Question:
-
My requirement is that I have to open directly messaging/Email default android screen from my application and show in grid all images and selected image attch with sms/email and send.
- - -
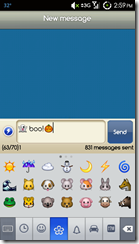
Answer: '''
- To Load Emoticon provide ArrayList(path of emoticons) to PagerAdpater
private void loadEmoticons() {
try {
ViewPager pager = (ViewPager) findViewById(R.id.emoticons_pager);
ArrayList<String> paths = new ArrayList<String>();
if (fileList != null) {
for (int j = 0; j < fileList.length; j++) {
paths.add(fileList[j]);
}
}
EmoticonsPagerAdapter adapter = new EmoticonsPagerAdapter(
EmailEmoticonsActivity.this, paths, this);
pager.setAdapter(adapter);
mIndicator = (CirclePageIndicator) findViewById(R.id.indicator);
mIndicator.setViewPager(pager);
} catch (Exception e) {
e.printStackTrace();
}
}
1. select emoticon kkeyClickedIndex() it give selected emoticon Index.
@Override
public void keyClickedIndex(final int index, final String imagePath) {
try {
ImageGetter imageGetter = new ImageGetter() {
public Drawable getDrawable(String source) {
StringTokenizer st = new StringTokenizer(
String.valueOf(index), ".");
d = new BitmapDrawable(getResources(),
emoticons[Integer.parseInt(st.nextToken())]);
d.setBounds(0, 0, d.getIntrinsicWidth(),
d.getIntrinsicHeight());
return d;
}
};
Spanned cs = Html.fromHtml("<img src ='" + String.valueOf(index)
+ "'/>", imageGetter, null);
int cursorPosition = content.getSelectionStart();
content.getText().insert(cursorPosition, cs);
} catch (Exception e) {
e.getMessage();
}
}
- Grid Adapter : pass image paths (arrayList) base on load all images
on Grid view, KeyClickListener interface use to get index of
click/selected image.
public class EmoticonsGridAdapter extends BaseAdapter {
private ArrayList<String> paths;
private int pageNumber;
Context mContext;
String urlImages[];
KeyClickListener mListener;
public EmoticonsGridAdapter(Context context, ArrayList<String> paths,
int pageNumber, KeyClickListener listener) {
this.mContext = context;
this.paths = paths;
this.pageNumber = pageNumber;
this.mListener = listener;
}
public View getView(final int position, View convertView, ViewGroup parent) {
View v = convertView;
if (v == null) {
LayoutInflater inflater = (LayoutInflater) mContext
.getSystemService(Context.LAYOUT_INFLATER_SERVICE);
v = inflater.inflate(R.layout.emoticons_item, null);
}
final String path = paths.get(position);
ImageView image = (ImageView) v.findViewById(R.id.item);
image.setImageBitmap(getImage(path));
image.setOnClickListener(new OnClickListener() {
@Override
public void onClick(View v) {
mListener
.keyClickedIndex(
(pageNumber * EmoticonsPagerAdapter.NO_OF_EMOTICONS_PER_PAGE)
+ position, path);
}
});
return v;
}
@Override
public int getCount() {
return paths.size();
}
@Override
public String getItem(int position) {
return paths.get(position);
}
@Override
public long getItemId(int position) {
return position;
}
public int getPageNumber() {
return pageNumber;
}
private Bitmap getImage(String path) {
InputStream in = null;
try {
in = new FileInputStream(Constant.DIR + Constant.FILE_NAME
+ File.separator + path);
} catch (Exception e) {
e.printStackTrace();
}
Bitmap temp = BitmapFactory.decodeStream(in, null, null);
return temp;
}
public interface KeyClickListener {
public void keyClickedIndex(int index, String imagePath);
// public void keyClickedIndex(String indexImage);
}
}
- Pager Emoticon
public class EmoticonsPagerAdapter extends PagerAdapter {
ArrayList<String> emoticons;
public static final int NO_OF_EMOTICONS_PER_PAGE = 24;
FragmentActivity mActivity;
KeyClickListener mListener;
public EmoticonsPagerAdapter(FragmentActivity activity,
ArrayList<String> emoticons, KeyClickListener listener) {
this.emoticons = emoticons;
this.mActivity = activity;
this.mListener = listener;
}
@Override
public int getCount() {
int nubmer = (int) Math.ceil((double) emoticons.size()
/ (double) NO_OF_EMOTICONS_PER_PAGE);
return nubmer;
}
@Override
public Object instantiateItem(View collection, int position) {
View layout = mActivity.getLayoutInflater().inflate(
R.layout.emoticons_grid, null);
int initialPosition = position * NO_OF_EMOTICONS_PER_PAGE;
ArrayList<String> emoticonsInAPage = new ArrayList<String>();
for (int i = initialPosition; i < initialPosition
+ NO_OF_EMOTICONS_PER_PAGE
&& i < emoticons.size(); i++) {
emoticonsInAPage.add(emoticons.get(i));
}
GridView grid = (GridView) layout.findViewById(R.id.emoticons_grid);
EmoticonsGridAdapter adapter = new EmoticonsGridAdapter(
mActivity.getApplicationContext(), emoticonsInAPage, position,
mListener);
grid.setAdapter(adapter);
((ViewPager) collection).addView(layout);
return layout;
}
@Override
public void destroyItem(View collection, int position, Object view) {
((ViewPager) collection).removeView((View) view);
}
@Override
public boolean isViewFromObject(View view, Object object) {
return view == object;
}
}
- Girdview layout (emoticons_grid.xml) Gridview to load image in pager
<GridView xmlns:android="http://schemas.android.com/apk/res/android"
xmlns:tools="http://schemas.android.com/tools"
android:id="@+id/emoticons_grid"
android:layout_width="match_parent"
android:layout_height="match_parent"
android:horizontalSpacing="5dp"
android:numColumns="6"
android:verticalSpacing="8dp" />
- item.xml signal item of gridview
<ImageView xmlns:android="http://schemas.android.com/apk/res/android"
android:id="@+id/item"
android:layout_width="wrap_content"
android:layout_height="wrap_content"
android:background="@color/White" />
- MainLayout add this to ViewPagerand CirclePageIndicator
<com.viewpagerindicator.CirclePageIndicator
android:id="@+id/indicator"
android:layout_width="fill_parent"
android:layout_height="wrap_content"
android:background="@color/Gray"
android:padding="10dip"
android:paddingBottom="10dp"
android:paddingTop="10dp"
app:pageColor="#808080"
app:radius="5dp"
app:strokeColor="#000000"
app:strokeWidth="2dp" />
<android.support.v4.view.ViewPager
android:id="@+id/emoticons_pager"
android:layout_width="match_parent"
android:layout_height="0dp"
android:layout_weight="1"
android:background="@color/Gray" />
'''
- CirclePageIndicator public class CirclePageIndicator extends View implements PageIndicator {
private static final int INVALID_POINTER = -1;'''
private float mRadius;
private final Paint mPaintPageFill = new Paint(ANTI_ALIAS_FLAG);
private final Paint mPaintStroke = new Paint(ANTI_ALIAS_FLAG);
private final Paint mPaintFill = new Paint(ANTI_ALIAS_FLAG);
private ViewPager mViewPager;
private ViewPager.OnPageChangeListener mListener;
private int mCurrentPage;
private int mSnapPage;
private float mPageOffset;
private int mScrollState;
private int mOrientation;
private boolean mCentered;
private boolean mSnap;
private int mTouchSlop;
private float mLastMotionX = -1;
private int mActivePointerId = INVALID_POINTER;
private boolean mIsDragging;
public CirclePageIndicator(Context context) {
this(context, null);
}
public CirclePageIndicator(Context context, AttributeSet attrs) {
this(context, attrs, R.attr.vpiCirclePageIndicatorStyle);
}
public CirclePageIndicator(Context context, AttributeSet attrs, int defStyle) {
super(context, attrs, defStyle);
if (isInEditMode())
return;
// Load defaults from resources
final Resources res = getResources();
final int defaultPageColor = res
.getColor(R.color.default_circle_indicator_page_color);
final int defaultFillColor = res
.getColor(R.color.default_circle_indicator_fill_color);
final int defaultOrientation = res
.getInteger(R.integer.default_circle_indicator_orientation);
final int defaultStrokeColor = res
.getColor(R.color.default_circle_indicator_stroke_color);
final float defaultStrokeWidth = res
.getDimension(R.dimen.default_circle_indicator_stroke_width);
final float defaultRadius = res
.getDimension(R.dimen.default_circle_indicator_radius);
final boolean defaultCentered = res
.getBoolean(R.bool.default_circle_indicator_centered);
final boolean defaultSnap = res
.getBoolean(R.bool.default_circle_indicator_snap);
// Retrieve styles attributes
TypedArray a = context.obtainStyledAttributes(attrs,
R.styleable.CirclePageIndicator, defStyle, 0);
mCentered = a.getBoolean(R.styleable.CirclePageIndicator_centered,
defaultCentered);
mOrientation = a.getInt(
R.styleable.CirclePageIndicator_android_orientation,
defaultOrientation);
mPaintPageFill.setStyle(Style.FILL);
mPaintPageFill.setColor(a.getColor(
R.styleable.CirclePageIndicator_pageColor, defaultPageColor));
mPaintStroke.setStyle(Style.STROKE);
mPaintStroke.setColor(a
.getColor(R.styleable.CirclePageIndicator_strokeColor,
defaultStrokeColor));
mPaintStroke.setStrokeWidth(a
.getDimension(R.styleable.CirclePageIndicator_strokeWidth,
defaultStrokeWidth));
mPaintFill.setStyle(Style.FILL);
mPaintFill.setColor(a.getColor(
R.styleable.CirclePageIndicator_fillColor, defaultFillColor));
mRadius = a.getDimension(R.styleable.CirclePageIndicator_radius,
defaultRadius);
mSnap = a.getBoolean(R.styleable.CirclePageIndicator_snap, defaultSnap);
Drawable background = a
.getDrawable(R.styleable.CirclePageIndicator_android_background);
if (background != null) {
setBackgroundDrawable(background);
}
a.recycle();
final ViewConfiguration configuration = ViewConfiguration.get(context);
mTouchSlop = ViewConfigurationCompat
.getScaledPagingTouchSlop(configuration);
}
public void setCentered(boolean centered) {
mCentered = centered;
invalidate();
}
public boolean isCentered() {
return mCentered;
}
public void setPageColor(int pageColor) {
mPaintPageFill.setColor(pageColor);
invalidate();
}
public int getPageColor() {
return mPaintPageFill.getColor();
}
public void setFillColor(int fillColor) {
mPaintFill.setColor(fillColor);
invalidate();
}
public int getFillColor() {
return mPaintFill.getColor();
}
public void setOrientation(int orientation) {
switch (orientation) {
case HORIZONTAL:
case VERTICAL:
mOrientation = orientation;
requestLayout();
break;
default:
throw new IllegalArgumentException(
"Orientation must be either HORIZONTAL or VERTICAL.");
}
}
public int getOrientation() {
return mOrientation;
}
public void setStrokeColor(int strokeColor) {
mPaintStroke.setColor(strokeColor);
invalidate();
}
public int getStrokeColor() {
return mPaintStroke.getColor();
}
public void setStrokeWidth(float strokeWidth) {
mPaintStroke.setStrokeWidth(strokeWidth);
invalidate();
}
public float getStrokeWidth() {
return mPaintStroke.getStrokeWidth();
}
public void setRadius(float radius) {
mRadius = radius;
invalidate();
}
public float getRadius() {
return mRadius;
}
public void setSnap(boolean snap) {
mSnap = snap;
invalidate();
}
public boolean isSnap() {
return mSnap;
}
@Override
protected void onDraw(Canvas canvas) {
super.onDraw(canvas);
if (mViewPager == null) {
return;
}
final int count = mViewPager.getAdapter().getCount();
if (count == 0) {
return;
}
if (mCurrentPage >= count) {
setCurrentItem(count - 1);
return;
}
int longSize;
int longPaddingBefore;
int longPaddingAfter;
int shortPaddingBefore;
if (mOrientation == HORIZONTAL) {
longSize = getWidth();
longPaddingBefore = getPaddingLeft();
longPaddingAfter = getPaddingRight();
shortPaddingBefore = getPaddingTop();
} else {
longSize = getHeight();
longPaddingBefore = getPaddingTop();
longPaddingAfter = getPaddingBottom();
shortPaddingBefore = getPaddingLeft();
}
final float threeRadius = mRadius * 3;
final float shortOffset = shortPaddingBefore + mRadius;
float longOffset = longPaddingBefore + mRadius;
if (mCentered) {
longOffset += ((longSize - longPaddingBefore - longPaddingAfter) / 2.0f)
- ((count * threeRadius) / 2.0f);
}
float dX;
float dY;
float pageFillRadius = mRadius;
if (mPaintStroke.getStrokeWidth() > 0) {
pageFillRadius -= mPaintStroke.getStrokeWidth() / 2.0f;
}
// Draw stroked circles
for (int iLoop = 0; iLoop < count; iLoop++) {
float drawLong = longOffset + (iLoop * threeRadius);
if (mOrientation == HORIZONTAL) {
dX = drawLong;
dY = shortOffset;
} else {
dX = shortOffset;
dY = drawLong;
}
// Only paint fill if not completely transparent
if (mPaintPageFill.getAlpha() > 0) {
canvas.drawCircle(dX, dY, pageFillRadius, mPaintPageFill);
}
// Only paint stroke if a stroke width was non-zero
if (pageFillRadius != mRadius) {
canvas.drawCircle(dX, dY, mRadius, mPaintStroke);
}
}
// Draw the filled circle according to the current scroll
float cx = (mSnap ? mSnapPage : mCurrentPage) * threeRadius;
if (!mSnap) {
cx += mPageOffset * threeRadius;
}
if (mOrientation == HORIZONTAL) {
dX = longOffset + cx;
dY = shortOffset;
} else {
dX = shortOffset;
dY = longOffset + cx;
}
canvas.drawCircle(dX, dY, mRadius, mPaintFill);
}
public boolean onTouchEvent(android.view.MotionEvent ev) {
if (super.onTouchEvent(ev)) {
return true;
}
if ((mViewPager == null) || (mViewPager.getAdapter().getCount() == 0)) {
return false;
}
final int action = ev.getAction() & MotionEventCompat.ACTION_MASK;
switch (action) {
case MotionEvent.ACTION_DOWN:
mActivePointerId = MotionEventCompat.getPointerId(ev, 0);
mLastMotionX = ev.getX();
break;
case MotionEvent.ACTION_MOVE: {
final int activePointerIndex = MotionEventCompat.findPointerIndex(
ev, mActivePointerId);
final float x = MotionEventCompat.getX(ev, activePointerIndex);
final float deltaX = x - mLastMotionX;
if (!mIsDragging) {
if (Math.abs(deltaX) > mTouchSlop) {
mIsDragging = true;
}
}
if (mIsDragging) {
mLastMotionX = x;
if (mViewPager.isFakeDragging() || mViewPager.beginFakeDrag()) {
mViewPager.fakeDragBy(deltaX);
}
}
break;
}
case MotionEvent.ACTION_CANCEL:
case MotionEvent.ACTION_UP:
if (!mIsDragging) {
final int count = mViewPager.getAdapter().getCount();
final int width = getWidth();
final float halfWidth = width / 2f;
final float sixthWidth = width / 6f;
if ((mCurrentPage > 0) && (ev.getX() < halfWidth - sixthWidth)) {
if (action != MotionEvent.ACTION_CANCEL) {
mViewPager.setCurrentItem(mCurrentPage - 1);
}
return true;
} else if ((mCurrentPage < count - 1)
&& (ev.getX() > halfWidth + sixthWidth)) {
if (action != MotionEvent.ACTION_CANCEL) {
mViewPager.setCurrentItem(mCurrentPage + 1);
}
return true;
}
}
mIsDragging = false;
mActivePointerId = INVALID_POINTER;
if (mViewPager.isFakeDragging())
mViewPager.endFakeDrag();
break;
case MotionEventCompat.ACTION_POINTER_DOWN: {
final int index = MotionEventCompat.getActionIndex(ev);
mLastMotionX = MotionEventCompat.getX(ev, index);
mActivePointerId = MotionEventCompat.getPointerId(ev, index);
break;
}
case MotionEventCompat.ACTION_POINTER_UP:
final int pointerIndex = MotionEventCompat.getActionIndex(ev);
final int pointerId = MotionEventCompat.getPointerId(ev,
pointerIndex);
if (pointerId == mActivePointerId) {
final int newPointerIndex = pointerIndex == 0 ? 1 : 0;
mActivePointerId = MotionEventCompat.getPointerId(ev,
newPointerIndex);
}
mLastMotionX = MotionEventCompat.getX(ev,
MotionEventCompat.findPointerIndex(ev, mActivePointerId));
break;
}
return true;
}
@Override
public void setViewPager(ViewPager view) {
if (mViewPager == view) {
return;
}
if (mViewPager != null) {
mViewPager.setOnPageChangeListener(null);
}
if (view.getAdapter() == null) {
throw new IllegalStateException(
"ViewPager does not have adapter instance.");
}
mViewPager = view;
mViewPager.setOnPageChangeListener(this);
invalidate();
}
@Override
public void setViewPager(ViewPager view, int initialPosition) {
setViewPager(view);
setCurrentItem(initialPosition);
}
@Override
public void setCurrentItem(int item) {
if (mViewPager == null) {
throw new IllegalStateException("ViewPager has not been bound.");
}
mViewPager.setCurrentItem(item);
mCurrentPage = item;
invalidate();
}
@Override
public void notifyDataSetChanged() {
invalidate();
}
@Override
public void onPageScrollStateChanged(int state) {
mScrollState = state;
if (mListener != null) {
mListener.onPageScrollStateChanged(state);
}
}
@Override
public void onPageScrolled(int position, float positionOffset,
int positionOffsetPixels) {
mCurrentPage = position;
mPageOffset = positionOffset;
invalidate();
if (mListener != null) {
mListener.onPageScrolled(position, positionOffset,
positionOffsetPixels);
}
}
@Override
public void onPageSelected(int position) {
if (mSnap || mScrollState == ViewPager.SCROLL_STATE_IDLE) {
mCurrentPage = position;
mSnapPage = position;
invalidate();
}
if (mListener != null) {
mListener.onPageSelected(position);
}
}
@Override
public void setOnPageChangeListener(ViewPager.OnPageChangeListener listener) {
mListener = listener;
}
/*
* (non-Javadoc)
*
* @see android.view.View#onMeasure(int, int)
*/
@Override
protected void onMeasure(int widthMeasureSpec, int heightMeasureSpec) {
if (mOrientation == HORIZONTAL) {
setMeasuredDimension(measureLong(widthMeasureSpec),
measureShort(heightMeasureSpec));
} else {
setMeasuredDimension(measureShort(widthMeasureSpec),
measureLong(heightMeasureSpec));
}
}
/**
* Determines the width of this view
*
* @param measureSpec
* A measureSpec packed into an int
* @return The width of the view, honoring constraints from measureSpec
*/
private int measureLong(int measureSpec) {
int result;
int specMode = MeasureSpec.getMode(measureSpec);
int specSize = MeasureSpec.getSize(measureSpec);
if ((specMode == MeasureSpec.EXACTLY) || (mViewPager == null)) {
// We were told how big to be
result = specSize;
} else {
// Calculate the width according the views count
final int count = mViewPager.getAdapter().getCount();
result = (int) (getPaddingLeft() + getPaddingRight()
+ (count * 2 * mRadius) + (count - 1) * mRadius + 1);
// Respect AT_MOST value if that was what is called for by
// measureSpec
if (specMode == MeasureSpec.AT_MOST) {
result = Math.min(result, specSize);
}
}
return result;
}
/**
* Determines the height of this view
*
* @param measureSpec
* A measureSpec packed into an int
* @return The height of the view, honoring constraints from measureSpec
*/
private int measureShort(int measureSpec) {
int result;
int specMode = MeasureSpec.getMode(measureSpec);
int specSize = MeasureSpec.getSize(measureSpec);
if (specMode == MeasureSpec.EXACTLY) {
// We were told how big to be
result = specSize;
} else {
// Measure the height
result = (int) (2 * mRadius + getPaddingTop() + getPaddingBottom() + 1);
// Respect AT_MOST value if that was what is called for by
// measureSpec
if (specMode == MeasureSpec.AT_MOST) {
result = Math.min(result, specSize);
}
}
return result;
}
@Override
public void onRestoreInstanceState(Parcelable state) {
SavedState savedState = (SavedState) state;
super.onRestoreInstanceState(savedState.getSuperState());
mCurrentPage = savedState.currentPage;
mSnapPage = savedState.currentPage;
requestLayout();
}
@Override
public Parcelable onSaveInstanceState() {
Parcelable superState = super.onSaveInstanceState();
SavedState savedState = new SavedState(superState);
savedState.currentPage = mCurrentPage;
return savedState;
}
static class SavedState extends BaseSavedState {
int currentPage;
public SavedState(Parcelable superState) {
super(superState);
}
private SavedState(Parcel in) {
super(in);
currentPage = in.readInt();
}
@Override
public void writeToParcel(Parcel dest, int flags) {
super.writeToParcel(dest, flags);
dest.writeInt(currentPage);
}
@SuppressWarnings("UnusedDeclaration")
public static final Parcelable.Creator<SavedState> CREATOR = new Parcelable.Creator<SavedState>() {
@Override
public SavedState createFromParcel(Parcel in) {
return new SavedState(in);
}
@Override
public SavedState[] newArray(int size) {
return new SavedState[size];
}
};
}
'''
}- PageIndicatorpublic interface PageIndicator extends ViewPager.OnPageChangeListener {
/**
* Bind the indicator to a ViewPager.
*
* @param view
*/
void setViewPager(ViewPager view);'''
/**
* Bind the indicator to a ViewPager.
*
* @param view
* @param initialPosition
*/
void setViewPager(ViewPager view, int initialPosition);
/**
* <p>Set the current page of both the ViewPager and indicator.</p>
*
* <p>This <strong>must</strong> be used if you need to set the page before
* the views are drawn on screen (e.g., default start page).</p>
*
* @param item
*/
void setCurrentItem(int item);
/**
* Set a page change listener which will receive forwarded events.
*
* @param listener
*/
void setOnPageChangeListener(ViewPager.OnPageChangeListener listener);
/**
* Notify the indicator that the fragment list has changed.
*/
void notifyDataSetChanged();
'''
}